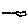
Label: line